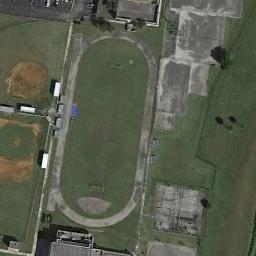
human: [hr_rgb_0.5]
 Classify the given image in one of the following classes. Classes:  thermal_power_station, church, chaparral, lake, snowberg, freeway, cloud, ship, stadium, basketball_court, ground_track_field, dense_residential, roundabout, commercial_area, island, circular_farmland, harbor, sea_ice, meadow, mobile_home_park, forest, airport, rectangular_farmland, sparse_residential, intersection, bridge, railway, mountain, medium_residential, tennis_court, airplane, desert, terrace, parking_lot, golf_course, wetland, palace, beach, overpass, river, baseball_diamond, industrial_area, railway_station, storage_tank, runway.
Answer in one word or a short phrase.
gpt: ground_track_field